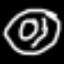
Label: donut